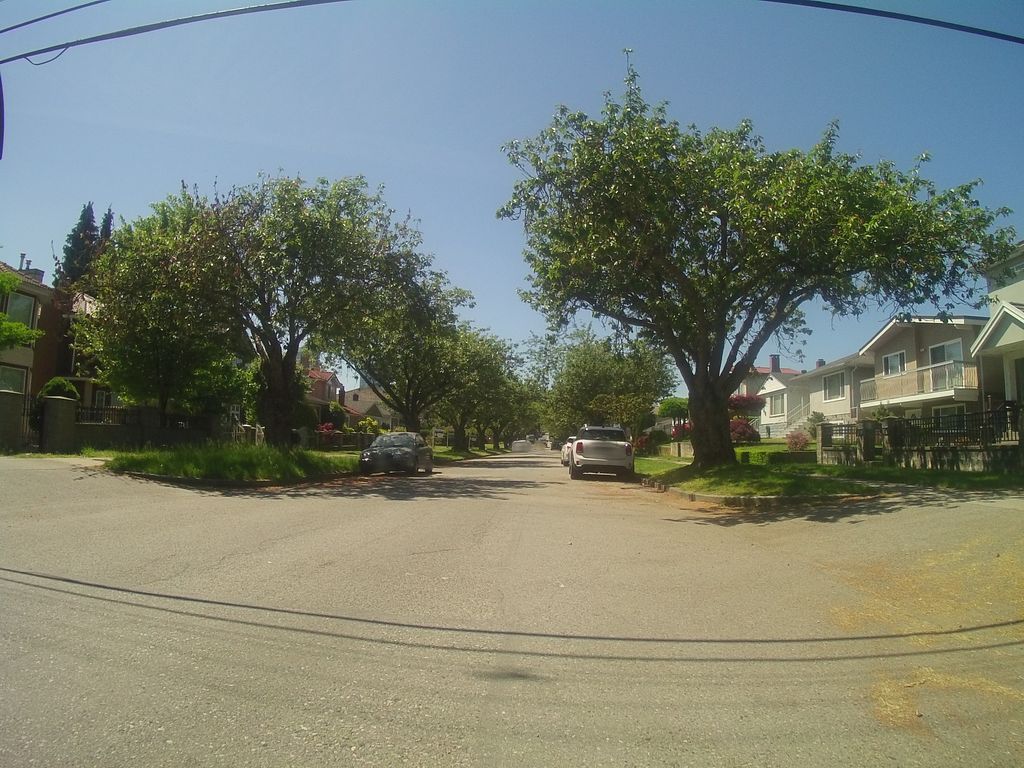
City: vancouver